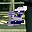
Label: 8